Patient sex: F
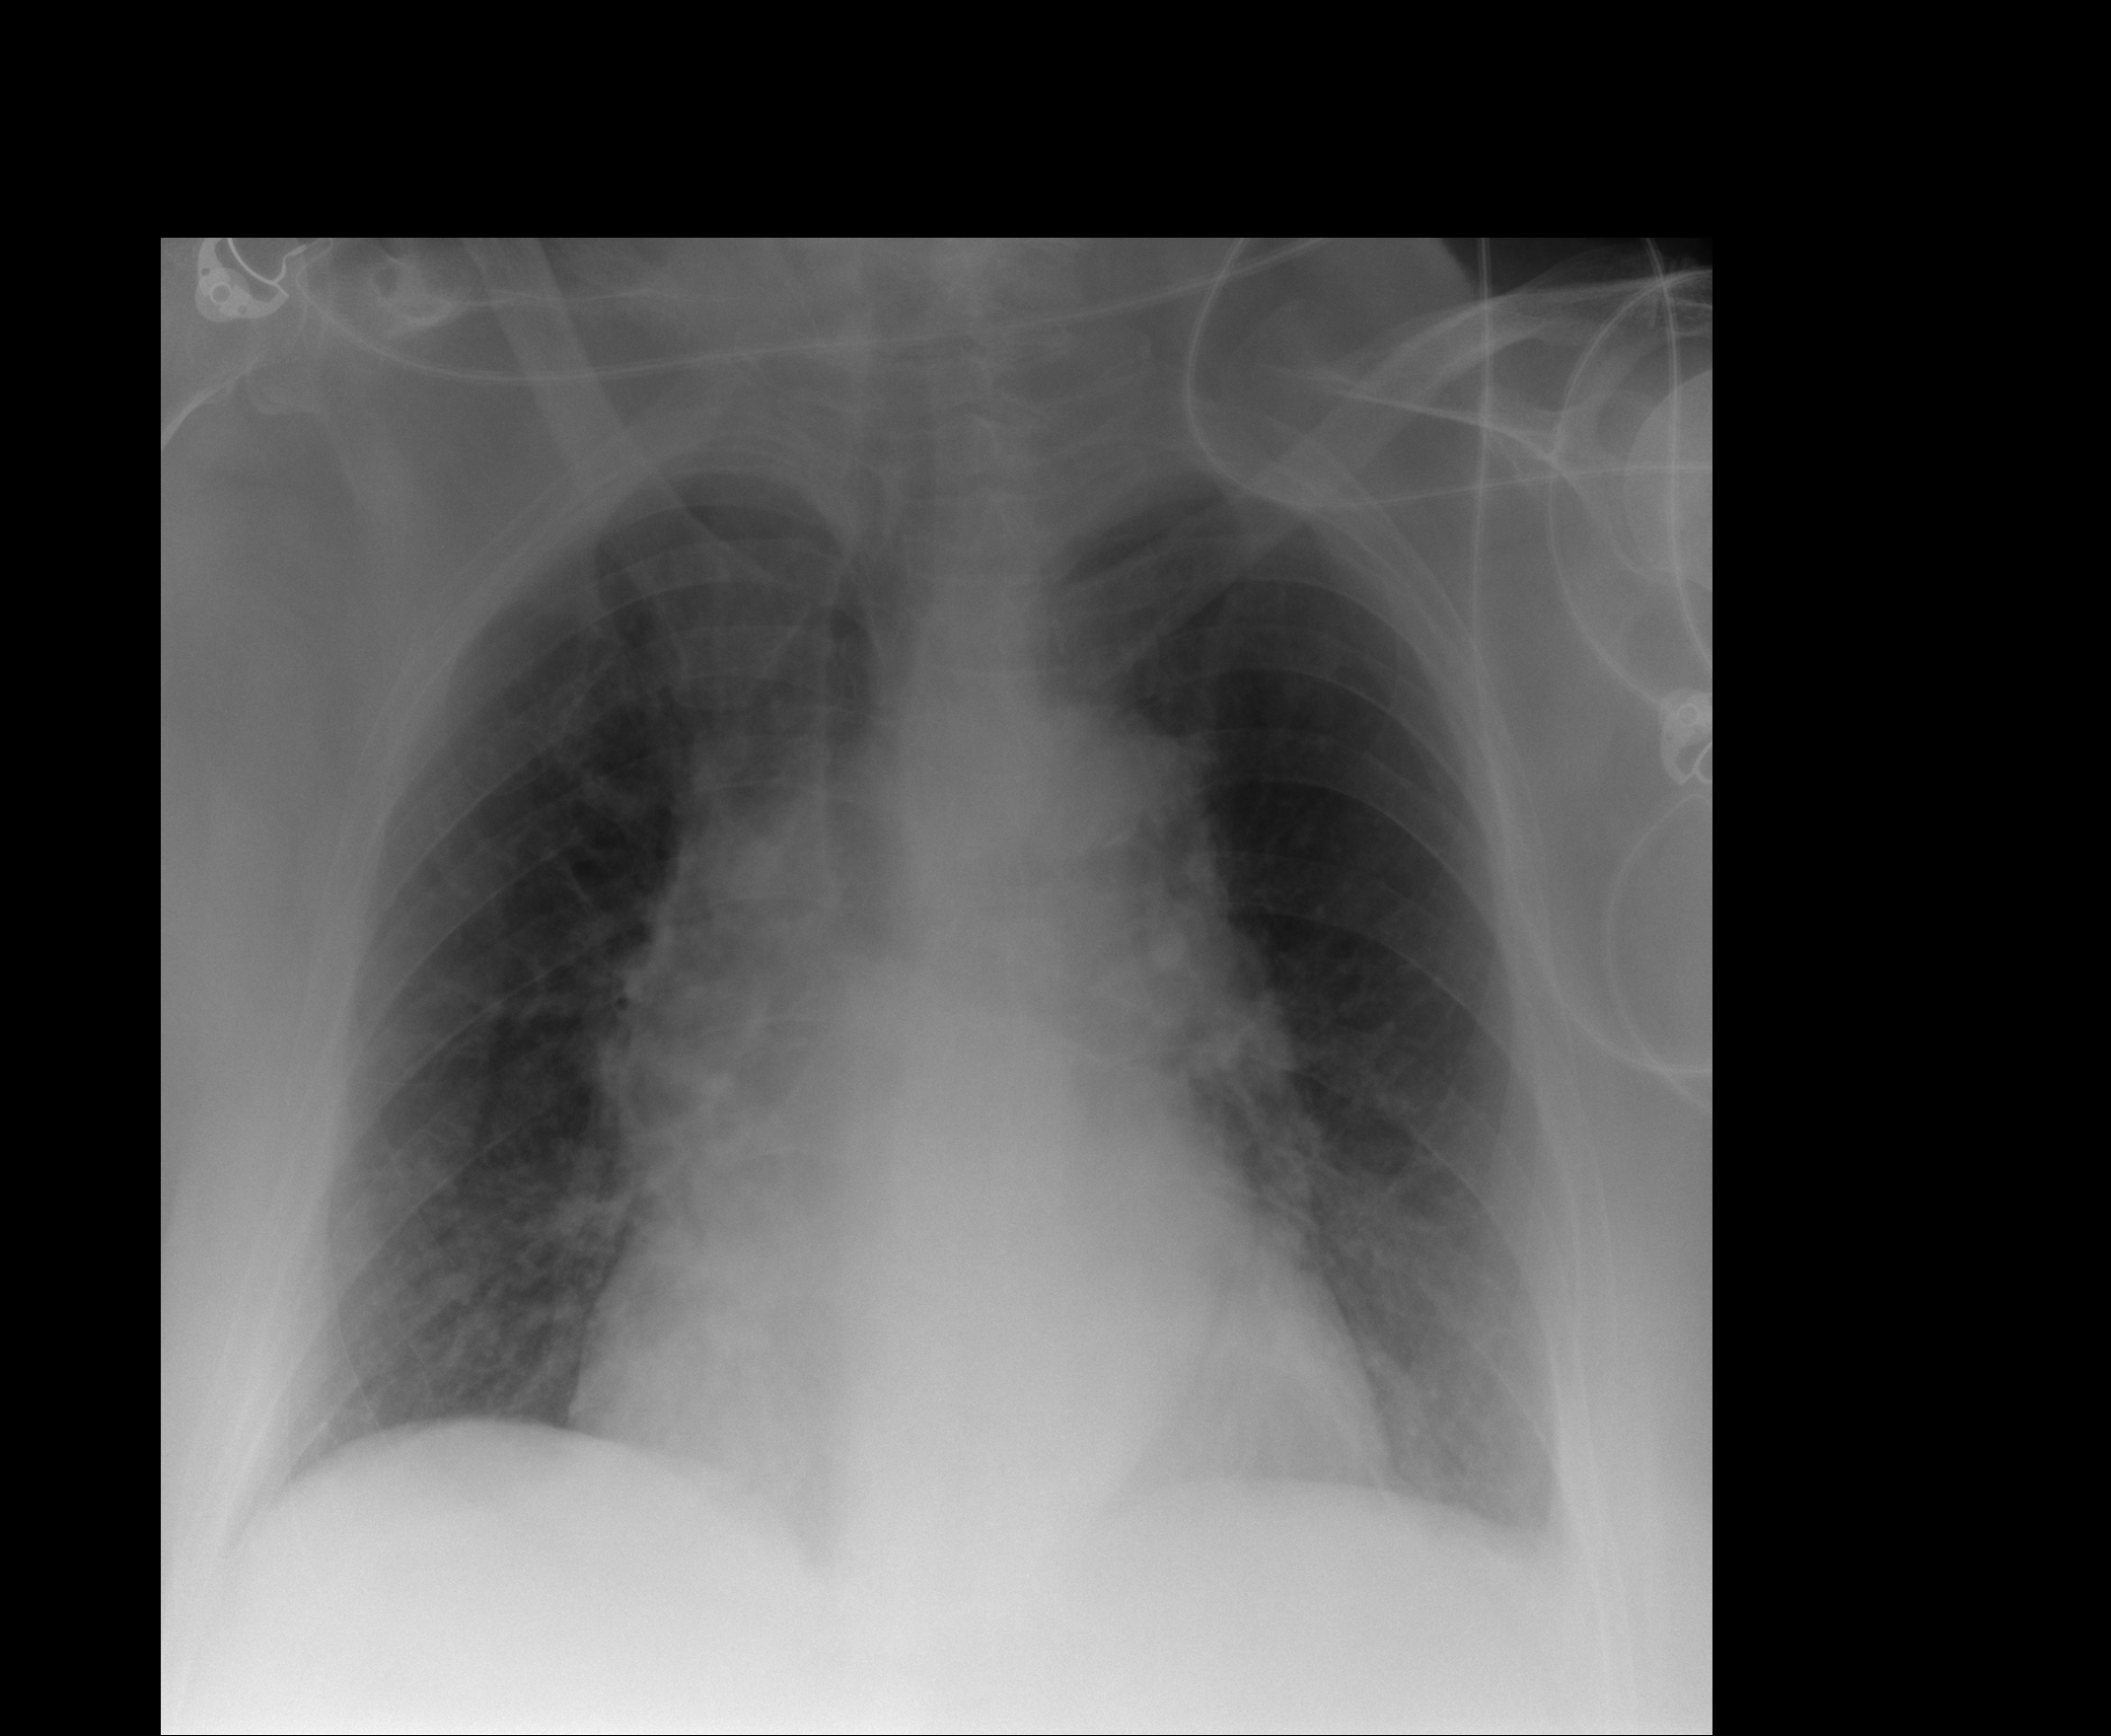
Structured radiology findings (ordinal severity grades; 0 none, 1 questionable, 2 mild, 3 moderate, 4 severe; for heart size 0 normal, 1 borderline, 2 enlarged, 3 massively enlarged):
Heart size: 2
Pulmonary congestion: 0
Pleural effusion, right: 0
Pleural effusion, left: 1
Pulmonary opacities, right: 0
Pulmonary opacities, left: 0
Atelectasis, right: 0
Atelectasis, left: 2